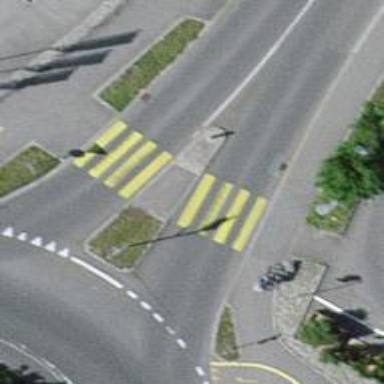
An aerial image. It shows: Uncontrolled zebra crossing with central island.